Field crop: maize
Growth stage: 1
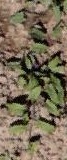
Species: convolvulus